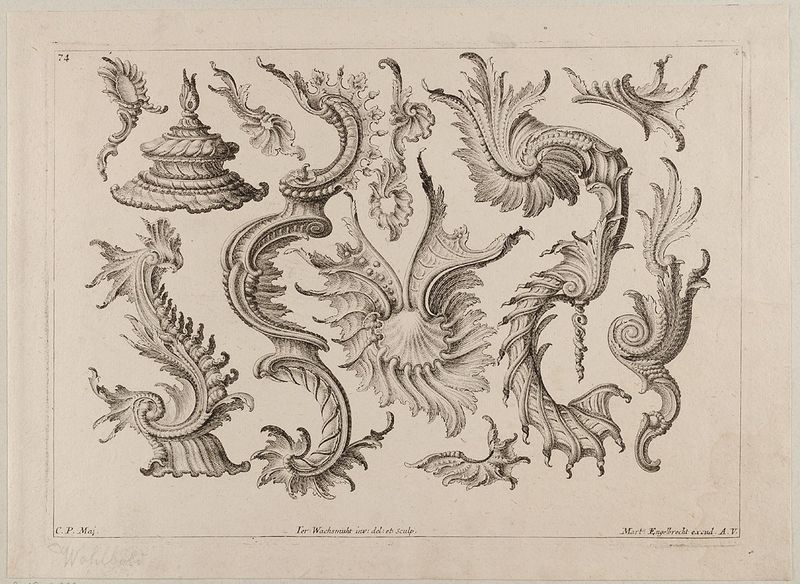
Titel: Einzelmotive / Verzierungen aus Muschelwerk
Künstler: Martin Engelbrecht
Standort: Hamburg
Institution: Museum für Kunst und Gewerbe Hamburg
Schlagwörter: silber, rokoko, studie, grafik, graphik, dekor, ornamente, fotografie, photographie, deckel, druckgraphik, druckgrafik, radierung, stich, muschel, kupferstich, solber, fragmente, rocaille, einzelteile, style, reproduktionen, federartig, druckerzeugnisse, muschelwerk, ornamentstich, vorlageblätter